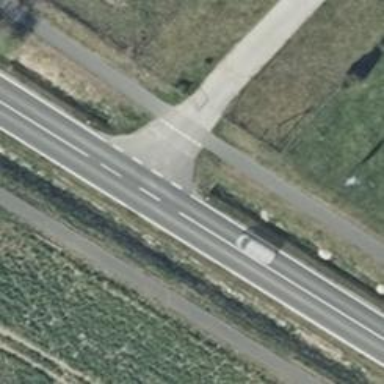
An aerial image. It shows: Primary road with asphalt surface.